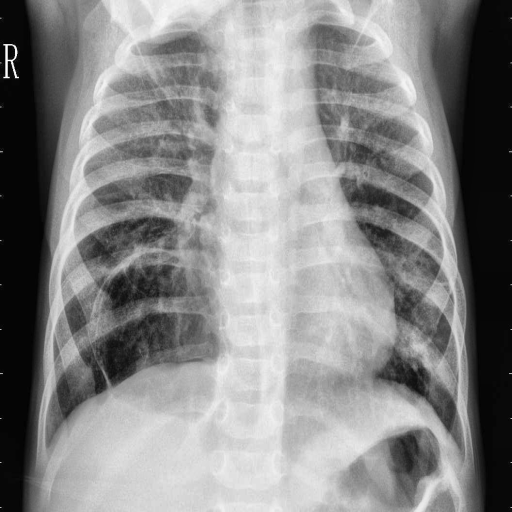
Finding: PNEUMONIA